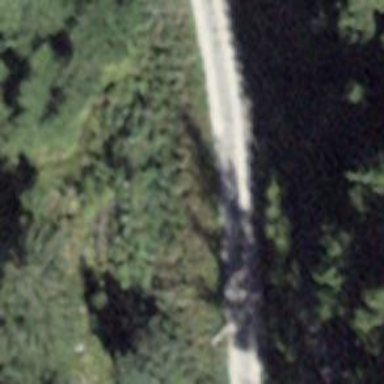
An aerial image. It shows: Unclassified road with grade 3 tracktype.